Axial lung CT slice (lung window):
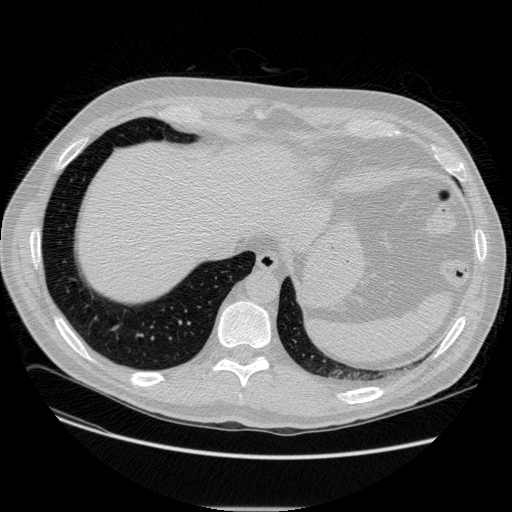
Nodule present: no